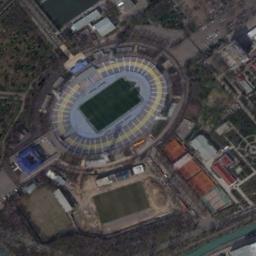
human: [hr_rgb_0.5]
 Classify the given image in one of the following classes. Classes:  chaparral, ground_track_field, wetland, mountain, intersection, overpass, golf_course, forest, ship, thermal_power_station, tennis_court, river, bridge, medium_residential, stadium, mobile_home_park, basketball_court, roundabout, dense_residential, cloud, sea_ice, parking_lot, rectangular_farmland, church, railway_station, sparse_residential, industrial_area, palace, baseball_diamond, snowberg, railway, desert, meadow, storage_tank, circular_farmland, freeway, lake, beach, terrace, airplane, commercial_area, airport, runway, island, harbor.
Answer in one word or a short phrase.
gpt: stadium